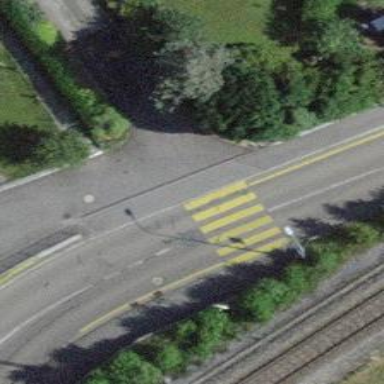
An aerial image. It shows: Kerb barrier.